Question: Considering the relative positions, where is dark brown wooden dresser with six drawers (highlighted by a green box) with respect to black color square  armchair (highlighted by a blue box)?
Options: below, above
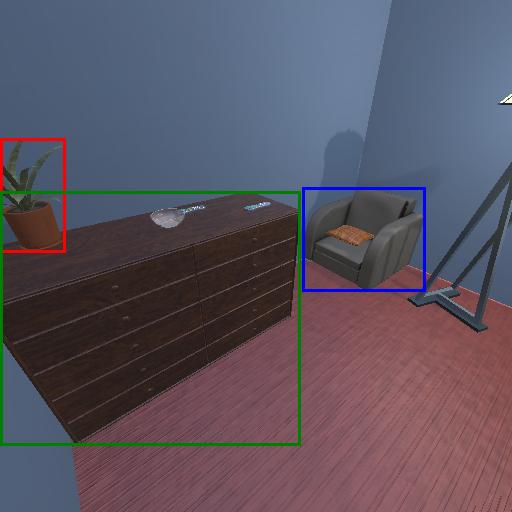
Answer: below